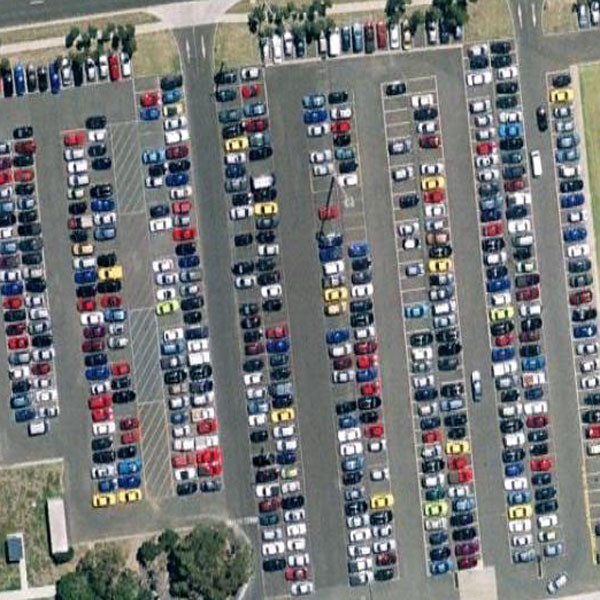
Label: Parking